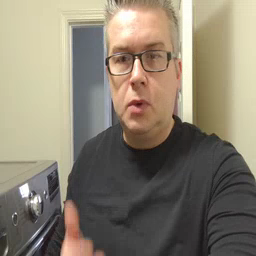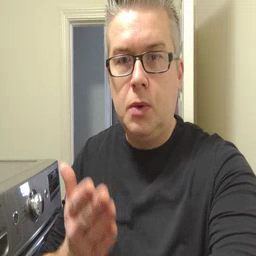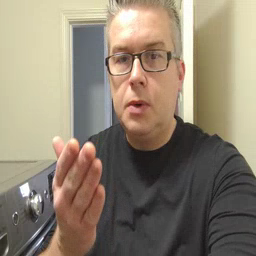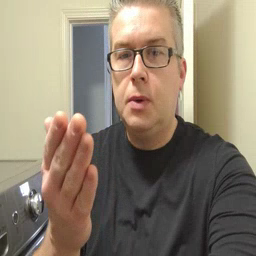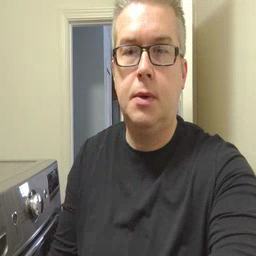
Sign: boat